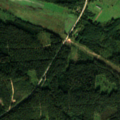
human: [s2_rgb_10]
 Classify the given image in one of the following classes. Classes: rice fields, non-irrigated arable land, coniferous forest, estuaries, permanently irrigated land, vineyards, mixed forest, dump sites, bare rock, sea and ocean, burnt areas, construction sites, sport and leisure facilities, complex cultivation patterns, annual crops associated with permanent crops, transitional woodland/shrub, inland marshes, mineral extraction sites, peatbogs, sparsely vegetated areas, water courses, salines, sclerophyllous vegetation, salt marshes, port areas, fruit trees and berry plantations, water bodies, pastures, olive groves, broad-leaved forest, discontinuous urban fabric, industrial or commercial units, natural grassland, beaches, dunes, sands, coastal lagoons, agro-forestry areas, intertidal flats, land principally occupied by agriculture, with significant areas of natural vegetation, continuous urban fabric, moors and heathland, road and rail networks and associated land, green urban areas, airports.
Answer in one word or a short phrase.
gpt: pastures, complex cultivation patterns, broad-leaved forest, coniferous forest, mixed forest